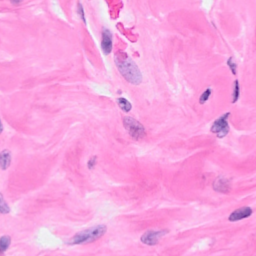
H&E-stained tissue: Breast